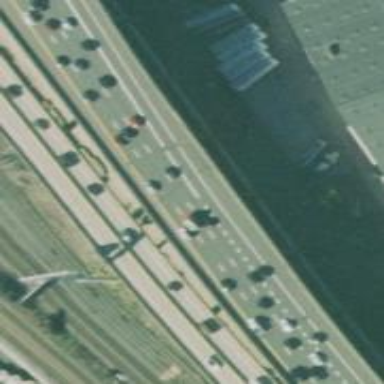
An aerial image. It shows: Motorway junction.